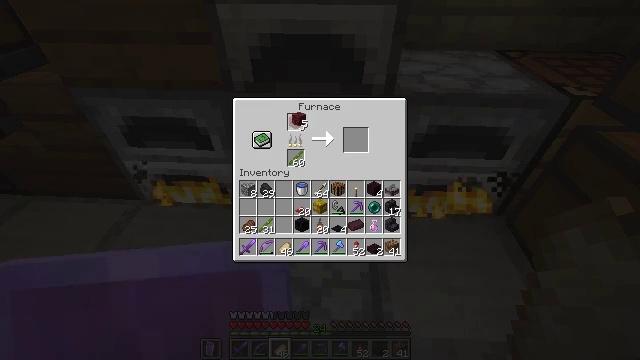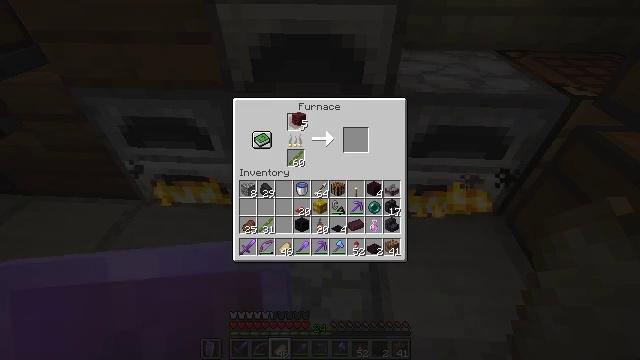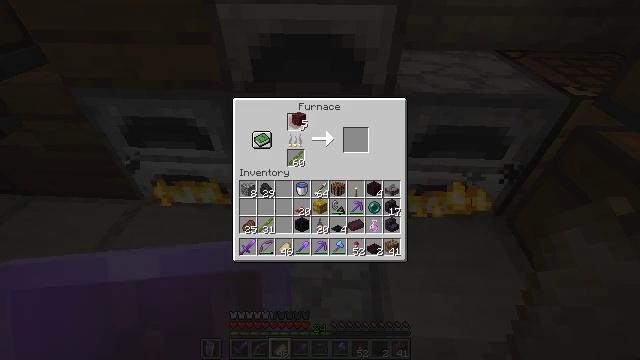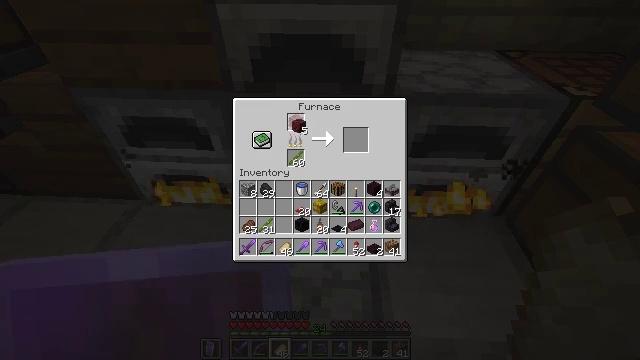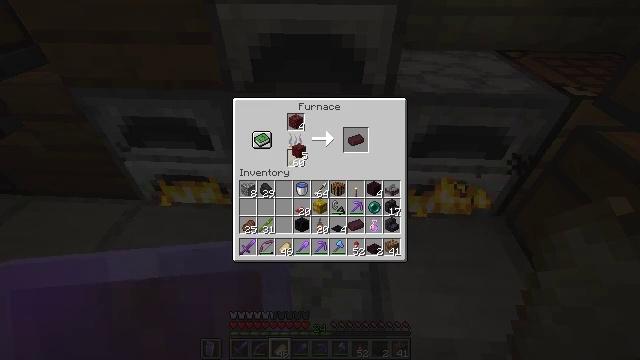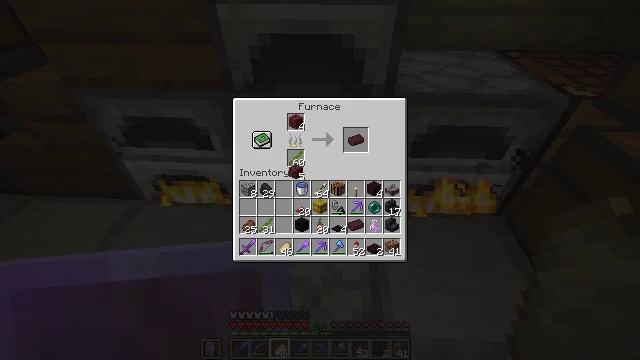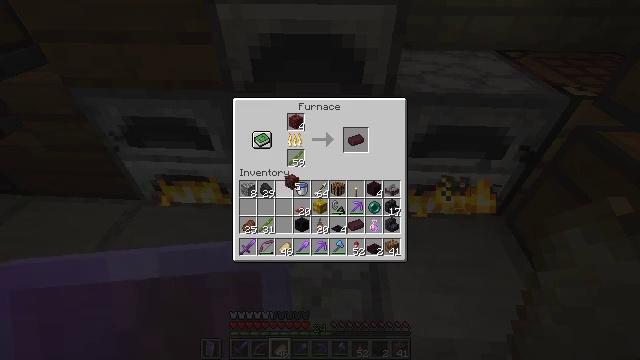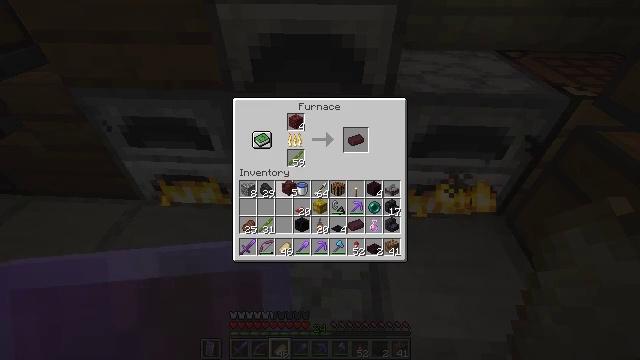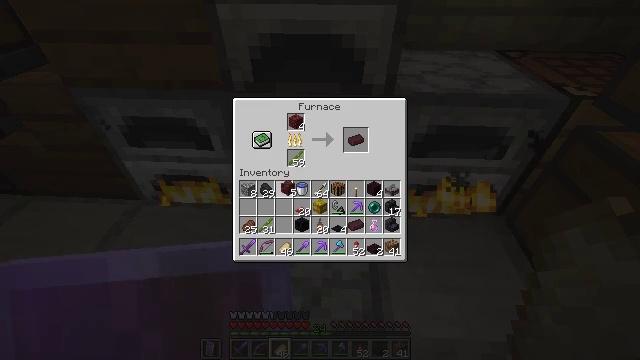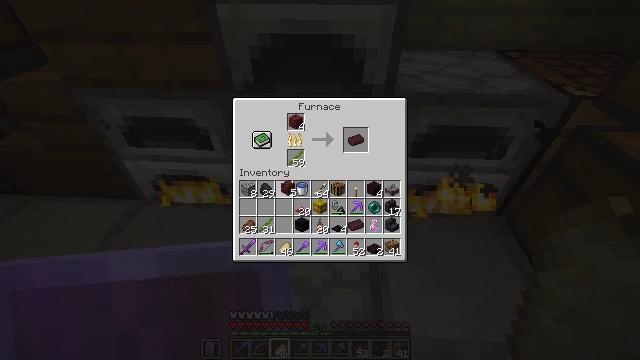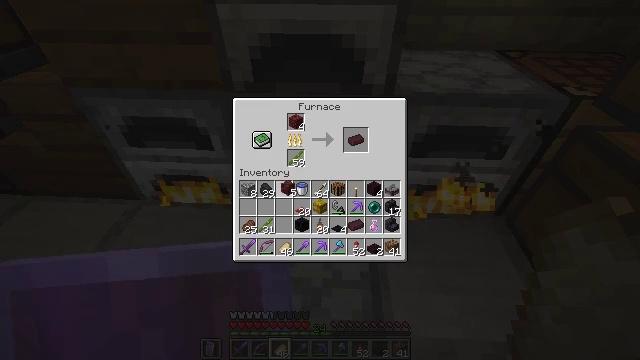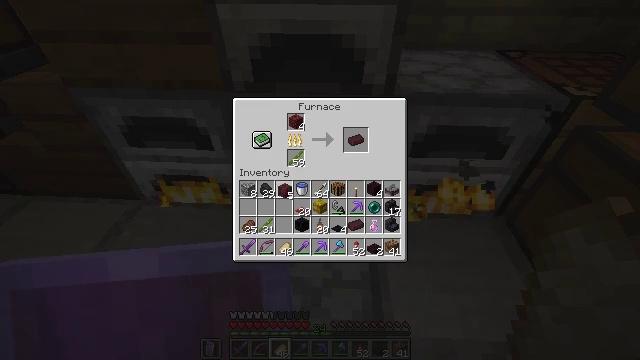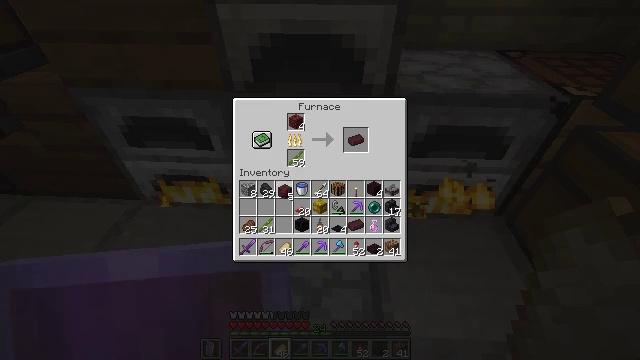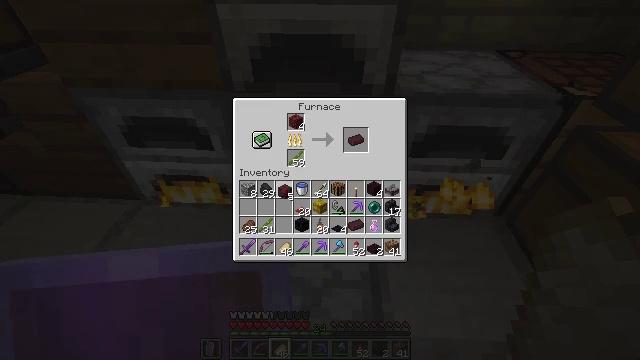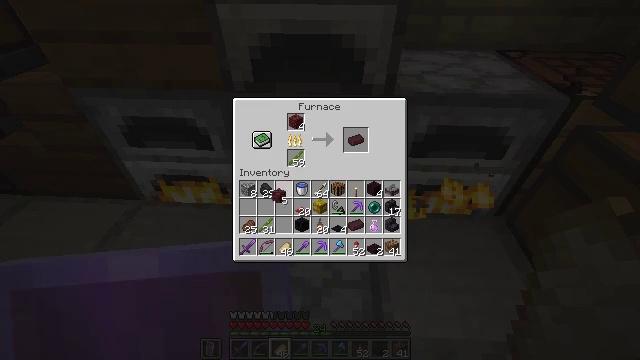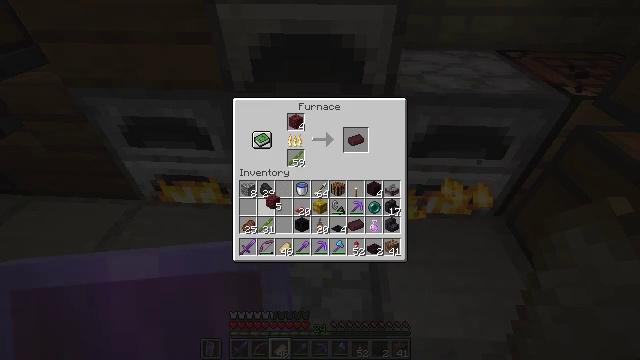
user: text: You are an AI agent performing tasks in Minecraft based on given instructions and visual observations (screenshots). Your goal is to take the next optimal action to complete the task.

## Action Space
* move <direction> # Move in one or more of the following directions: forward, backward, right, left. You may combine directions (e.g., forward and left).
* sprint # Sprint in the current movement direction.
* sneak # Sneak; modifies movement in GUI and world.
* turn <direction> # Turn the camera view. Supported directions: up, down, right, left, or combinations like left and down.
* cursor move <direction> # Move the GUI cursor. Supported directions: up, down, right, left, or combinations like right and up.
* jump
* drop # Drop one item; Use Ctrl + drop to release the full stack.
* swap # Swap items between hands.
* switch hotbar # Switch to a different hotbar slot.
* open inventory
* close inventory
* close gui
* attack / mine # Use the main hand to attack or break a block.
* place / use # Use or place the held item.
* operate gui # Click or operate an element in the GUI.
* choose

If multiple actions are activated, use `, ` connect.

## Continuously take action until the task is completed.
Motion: motion action
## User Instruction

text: Open the furnace and smelt netherrack to get nether brick.
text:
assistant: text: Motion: use / place
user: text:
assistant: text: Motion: use / place
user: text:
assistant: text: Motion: turn down
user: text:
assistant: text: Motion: turn down
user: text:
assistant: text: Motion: turn down
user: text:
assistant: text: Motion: turn down
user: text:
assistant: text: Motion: no_op
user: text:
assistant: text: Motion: no_op
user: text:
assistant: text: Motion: no_op
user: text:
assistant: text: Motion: no_op
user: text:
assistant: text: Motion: no_op
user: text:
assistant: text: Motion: no_op
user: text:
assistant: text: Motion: no_op
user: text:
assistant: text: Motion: no_op
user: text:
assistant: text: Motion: no_op
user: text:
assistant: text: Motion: no_op
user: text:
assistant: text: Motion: no_op
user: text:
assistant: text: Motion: no_op
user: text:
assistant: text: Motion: no_op
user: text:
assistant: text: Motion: no_op
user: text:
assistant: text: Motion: no_op
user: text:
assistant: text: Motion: attack / mine
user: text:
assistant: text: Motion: attack / mine
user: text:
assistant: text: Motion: attack / mine
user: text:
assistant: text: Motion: no_op
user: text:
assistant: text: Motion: no_op
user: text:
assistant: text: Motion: no_op
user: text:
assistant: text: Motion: no_op
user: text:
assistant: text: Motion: no_op
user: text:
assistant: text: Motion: no_op